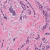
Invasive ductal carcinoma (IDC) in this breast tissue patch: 1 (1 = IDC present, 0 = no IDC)